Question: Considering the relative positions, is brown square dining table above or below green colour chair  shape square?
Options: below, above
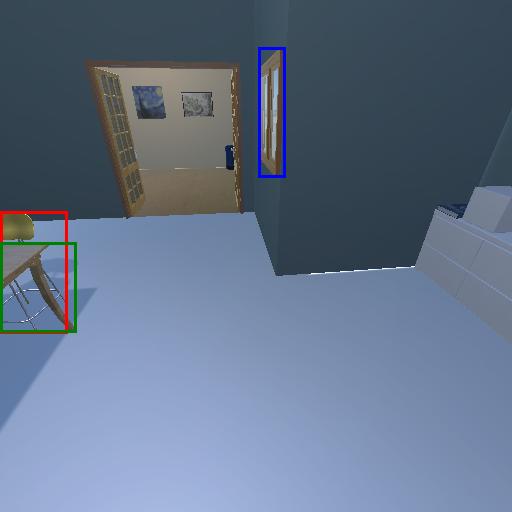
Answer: below